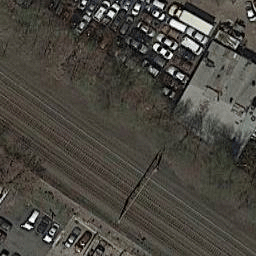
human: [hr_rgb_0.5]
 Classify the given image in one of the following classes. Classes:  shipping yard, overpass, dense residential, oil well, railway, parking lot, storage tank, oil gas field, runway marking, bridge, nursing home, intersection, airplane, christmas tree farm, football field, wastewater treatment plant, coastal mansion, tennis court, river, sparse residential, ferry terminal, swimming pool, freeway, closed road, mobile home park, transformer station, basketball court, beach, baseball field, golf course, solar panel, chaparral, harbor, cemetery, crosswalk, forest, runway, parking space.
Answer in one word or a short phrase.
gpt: railway